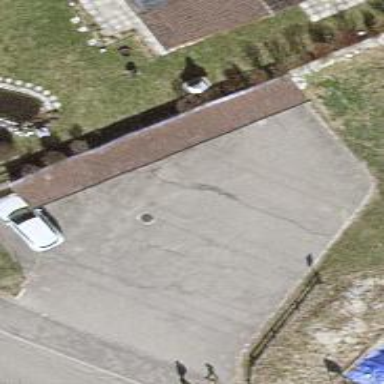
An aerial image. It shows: Carport building.